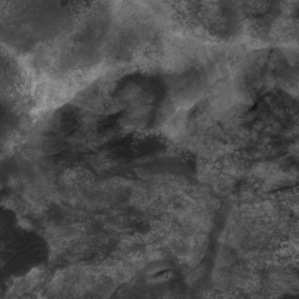
Label: non_frost